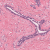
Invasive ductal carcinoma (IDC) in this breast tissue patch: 0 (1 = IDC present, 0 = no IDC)